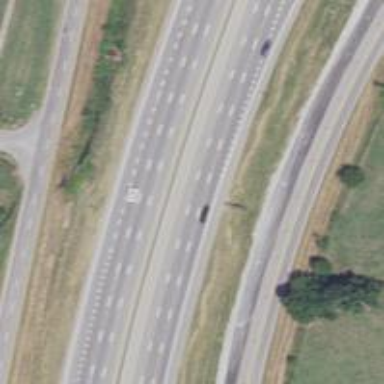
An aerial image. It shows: Asphalt motorway.